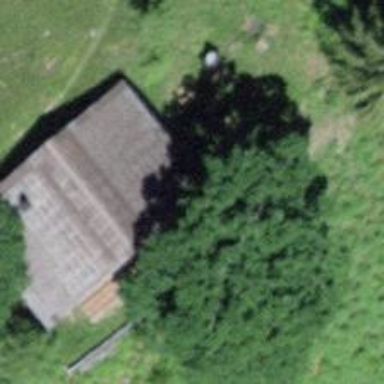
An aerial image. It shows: Cabin is depicted in the image.